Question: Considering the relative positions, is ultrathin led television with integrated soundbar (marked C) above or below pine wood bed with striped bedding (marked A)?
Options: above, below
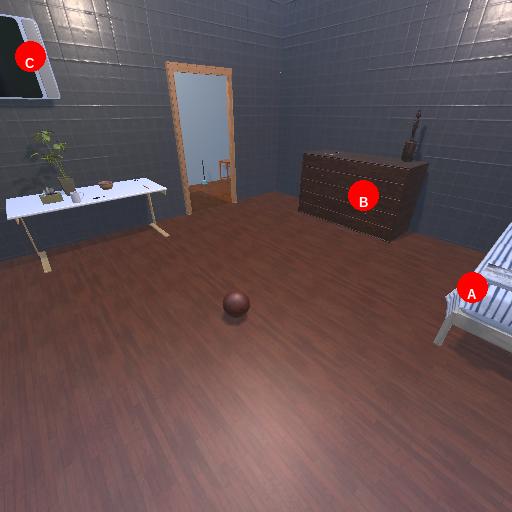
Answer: above